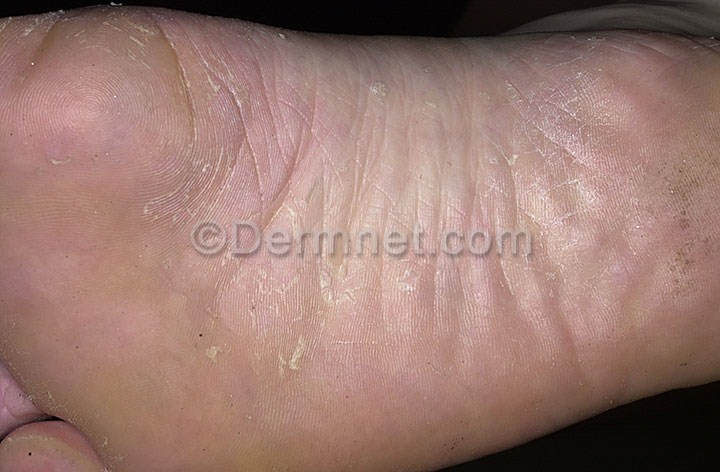
Disease: Tinea Ringworm Candidiasis and other Fungal Infections